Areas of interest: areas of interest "Swimming Pool"
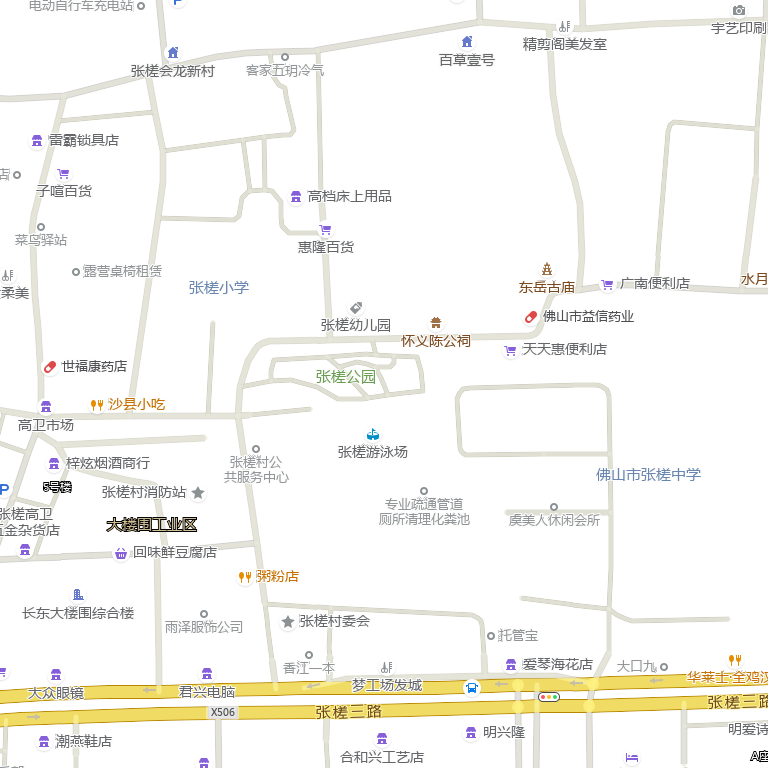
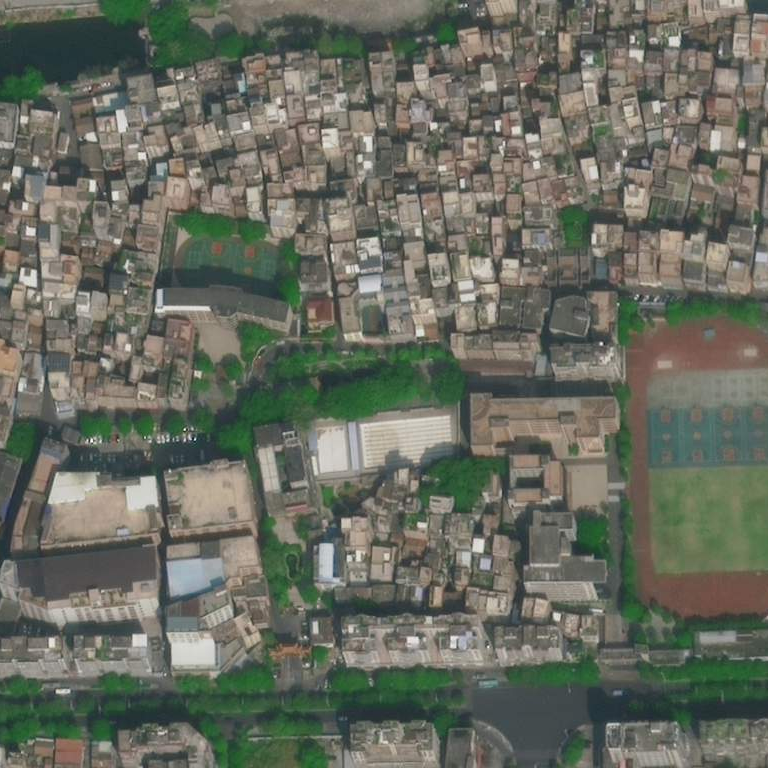